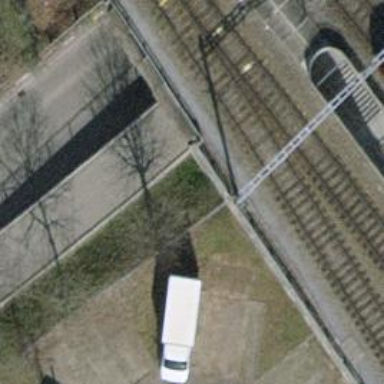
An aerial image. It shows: Bridge over single railway siding track.